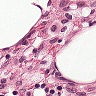
Metastatic tissue present: no